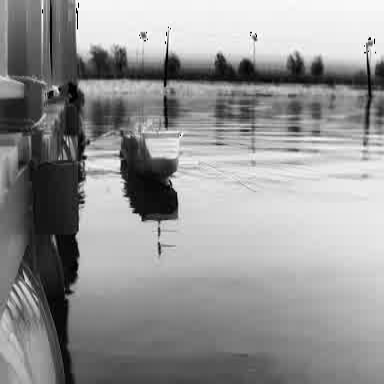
There is a container_ship in the infrared image.